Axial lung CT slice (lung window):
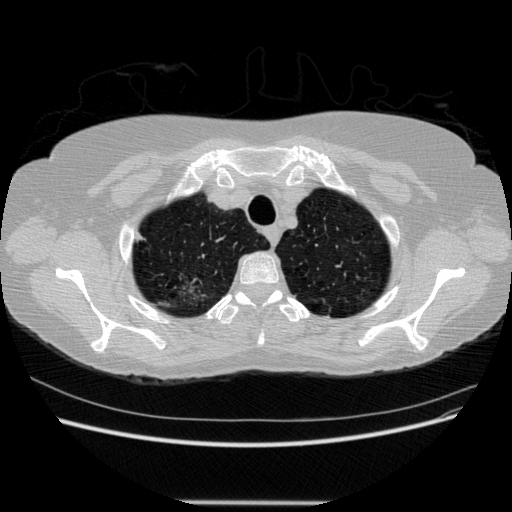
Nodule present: no